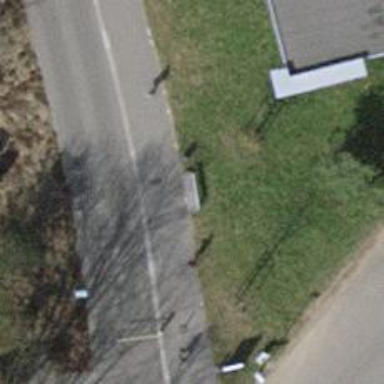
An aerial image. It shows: Brown bench.